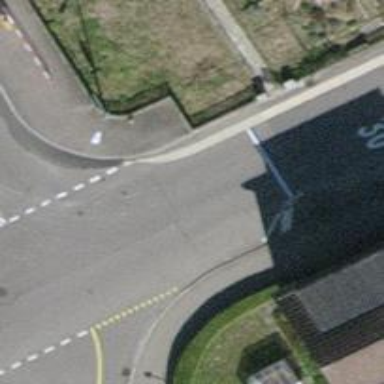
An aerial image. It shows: Unmarked road crossing.